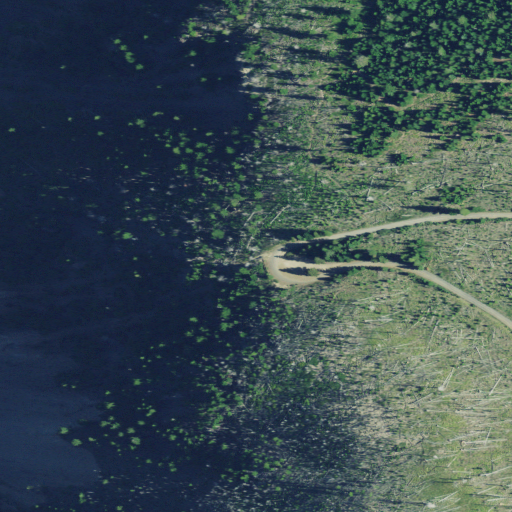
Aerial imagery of ridge(s) in Oregon named Inspiration Point containing evergreen forest and shrub